RGB frame:
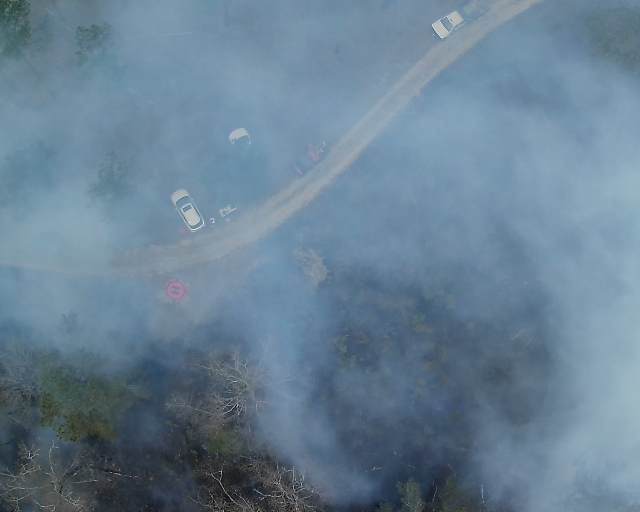
Thermal frame:
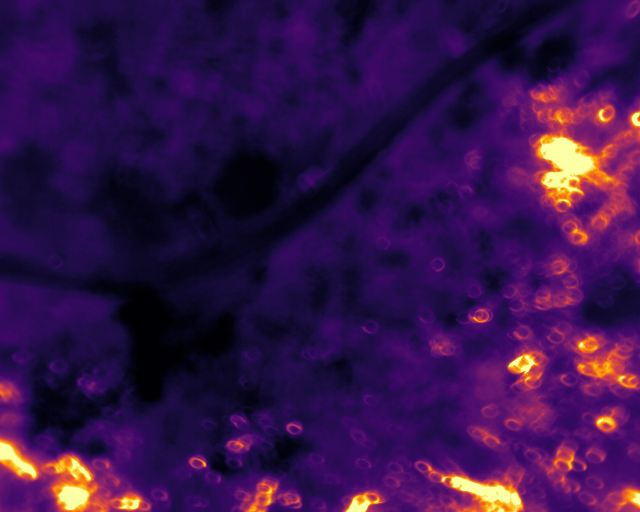
Captured: 2026-02-26 03:11:20
Pixels at or above 80 °C: 4145 (fraction of frame: 0.01265)